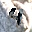
Label: 4